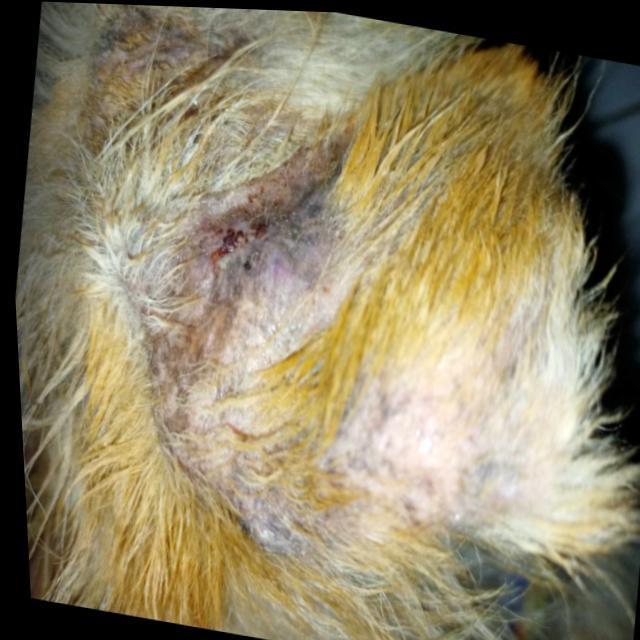
Canine demodicosis (Demodex mange) — caused by Demodex canis mites. Presents with alopecia, follicular papules, pustules, and comedones. Often localized on face and forelimbs.